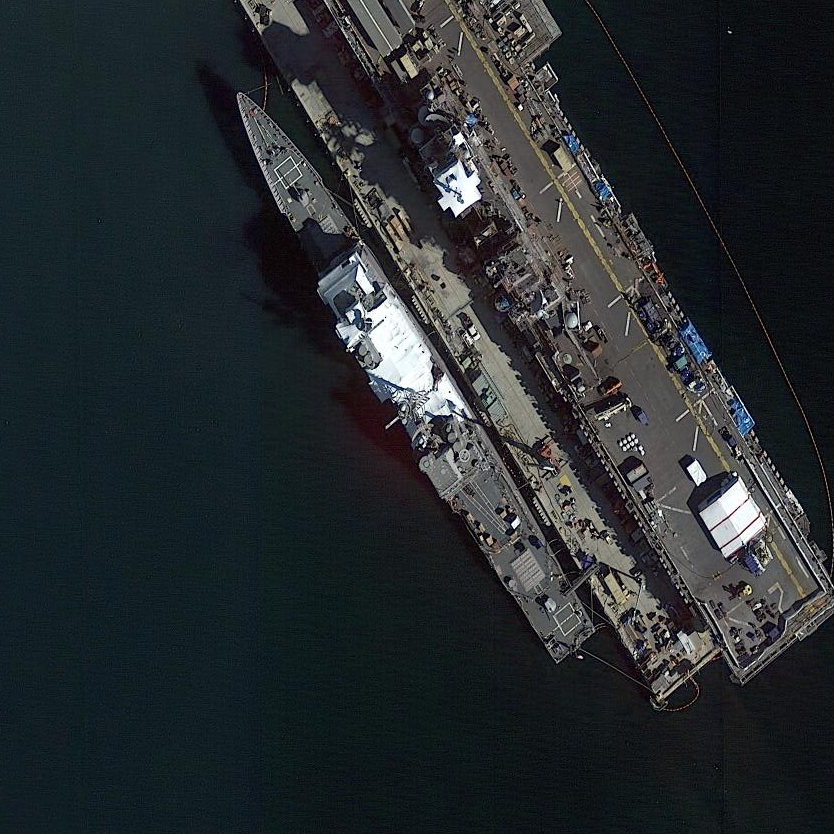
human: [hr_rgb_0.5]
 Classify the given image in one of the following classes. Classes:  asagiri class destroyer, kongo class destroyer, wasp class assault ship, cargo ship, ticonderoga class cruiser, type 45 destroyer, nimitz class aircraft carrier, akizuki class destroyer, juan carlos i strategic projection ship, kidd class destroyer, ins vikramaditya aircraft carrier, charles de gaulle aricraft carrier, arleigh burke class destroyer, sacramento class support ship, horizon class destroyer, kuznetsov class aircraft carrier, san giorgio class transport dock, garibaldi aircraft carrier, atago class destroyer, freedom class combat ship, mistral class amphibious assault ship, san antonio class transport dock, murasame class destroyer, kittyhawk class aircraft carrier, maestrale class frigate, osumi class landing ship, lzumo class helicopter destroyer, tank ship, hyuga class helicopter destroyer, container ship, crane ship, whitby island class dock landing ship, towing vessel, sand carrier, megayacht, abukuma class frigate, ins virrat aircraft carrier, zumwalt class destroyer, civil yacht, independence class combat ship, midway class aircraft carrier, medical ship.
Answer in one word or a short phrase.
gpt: Ticonderoga class cruiser